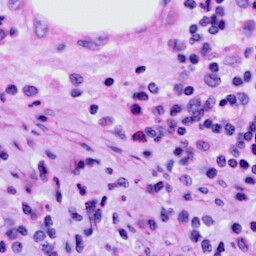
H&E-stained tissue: Cervix